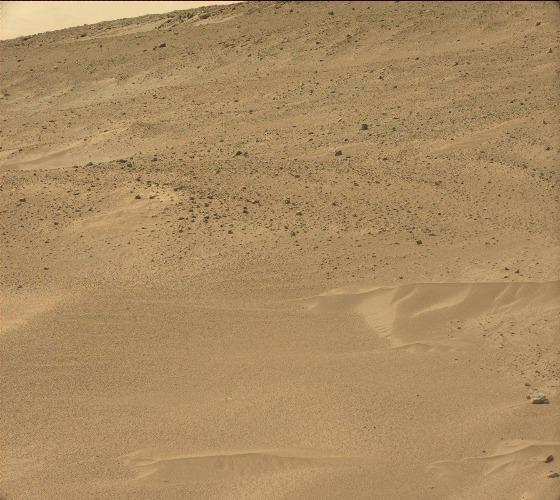
Terrain classes present: Gravel / Sand / Soil, Sky / Distant Mountains